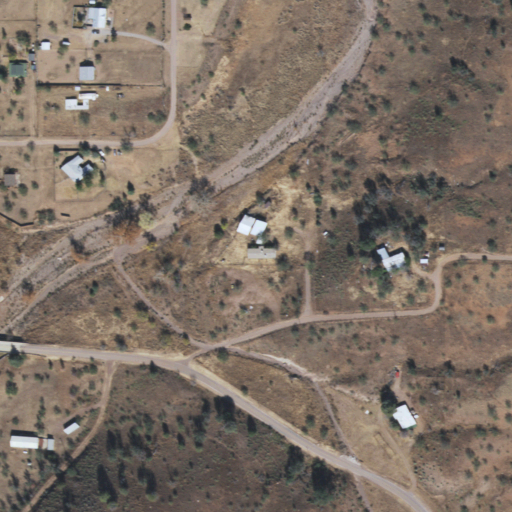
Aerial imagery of valley in Arizona named Woodyard Canyon containing shrub, open development, evergreen forest, low intensity development, and grassland